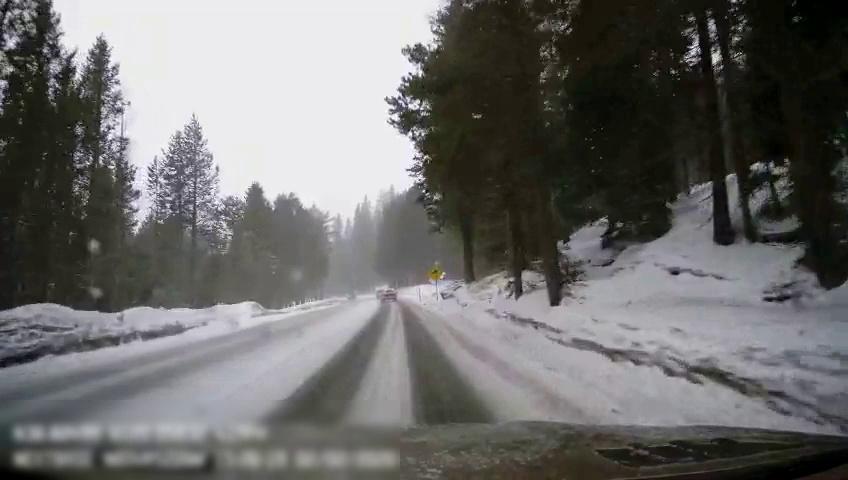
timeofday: Day
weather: Snowy
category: Drivable Space
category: Vehicles | SUV
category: Traffic | Signs